Field crop: tomato
Growth stage: 2
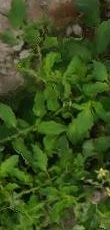
Species: tomato